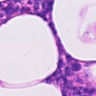
Metastatic tissue present: no